Question: I looked <URL> for information on my issue, but with no luck.
I made some python code that is intended to grab a webpage's source, as in Safari's Web Inspector. However, I have been getting different code from my application and Safari's Web Inspector. Here is my code so far:
'''
#!/usr/bin/python
import urllib2
# headers
hdr = {'User-Agent': 'Mozilla/5.0 (Macintosh; Intel Mac OS X 10_8_3) AppleWebKit/536.28.10 (KHTML, like Gecko) Version/6.0.3 Safari/536.28.10',
'Accept': 'text/html,application/xhtml+xml,application/xml;q=0.9,*/*;q=0.8',
'Cache-Control': 'max-age=0'}
# request data
req = urllib2.Request("https://www.google.com/#q=rainbow&safe=active", headers=hdr)
# try to get data
try:
page = urllib2.urlopen(req)
print page.info()
except urllib2.HTTPError, e:
print e.fp.read()
content = page.read()
#print content
print content
'''
And the headers match up to what is in Web Inspector:

---
The code returned is different, though, for a google search for "rainbow".
My python:
<URL>
Web Inspector:
<URL>
As far as I know, it seems that my code is missing a large number of the ubiquitous '}catch(e){gbar_._DumpException(e)}' lines that are present in the Web Inspector code. Also, my code only has 78 lines, while the Web Inspector code has 235 lines. Does this mean that my code is not getting all of the javascript or some other portion of the webpage? How can I get my code retrieve the same data as the Web Inspector?
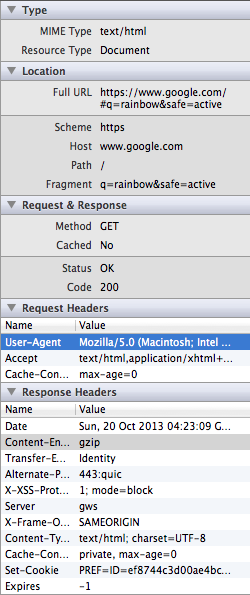
Answer: You are using the wrong link to search with google search- the correct link should be:
'''
https://www.google.com/search?q=rainbow&safe=active
'''
instead of:
'''
https://www.google.com/#q=rainbow&safe=active
'''
The second link will cause a redirect to Google's homepage when used in python, because it is incorrect (for some reason) when not used in Safari. This is why the code is different.